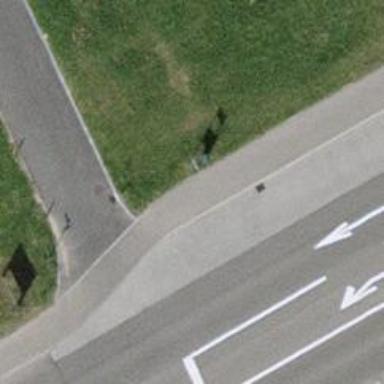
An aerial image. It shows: Platform for public transport is situated by the road.